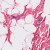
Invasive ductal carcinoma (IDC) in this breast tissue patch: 0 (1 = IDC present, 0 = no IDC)